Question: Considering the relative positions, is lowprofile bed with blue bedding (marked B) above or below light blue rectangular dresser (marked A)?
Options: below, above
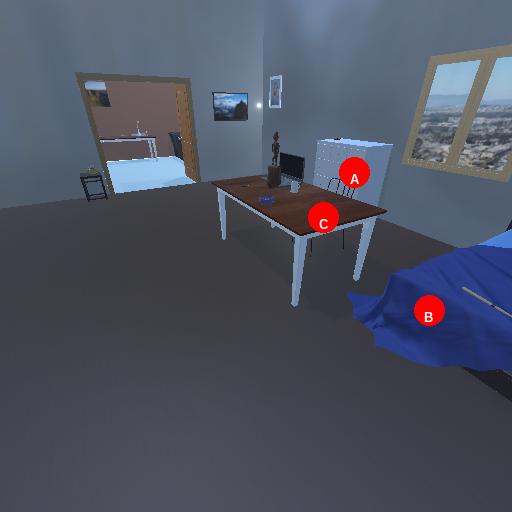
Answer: below